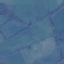
Land use / land cover class: Pasture